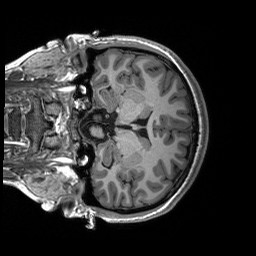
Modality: T1w
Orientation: coronal
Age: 21
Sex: female
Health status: healthy
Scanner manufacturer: siemens
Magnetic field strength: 3 T
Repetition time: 2.53 s
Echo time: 0.00227 s